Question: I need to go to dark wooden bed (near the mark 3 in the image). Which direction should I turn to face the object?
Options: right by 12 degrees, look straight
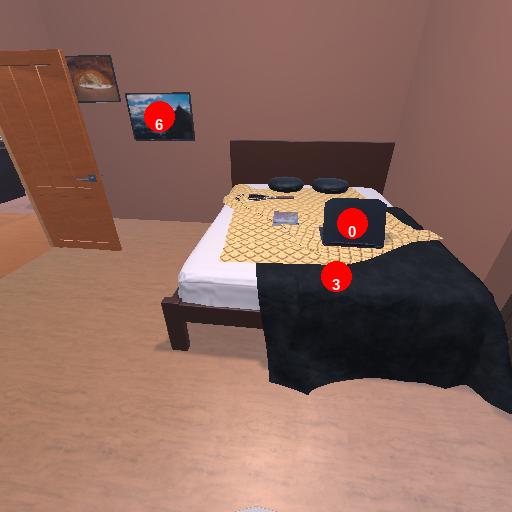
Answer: right by 12 degrees